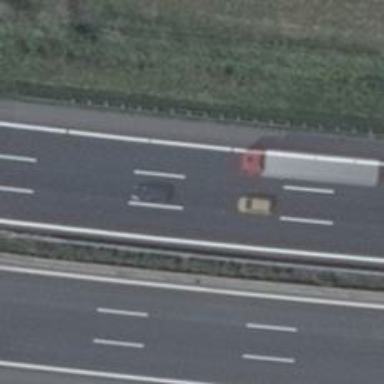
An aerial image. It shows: Motorway with concrete surface.